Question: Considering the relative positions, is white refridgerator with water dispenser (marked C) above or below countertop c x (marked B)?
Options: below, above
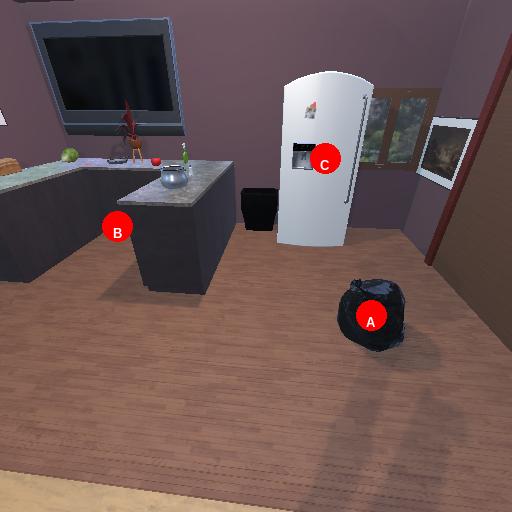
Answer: below